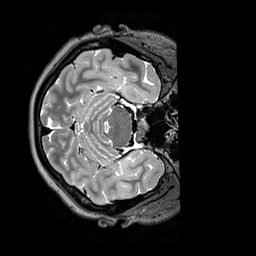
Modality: T2w
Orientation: axial
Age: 20
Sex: female
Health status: healthy
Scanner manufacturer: siemens
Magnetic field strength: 3 T
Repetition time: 3.2 s
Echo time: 0.568 s